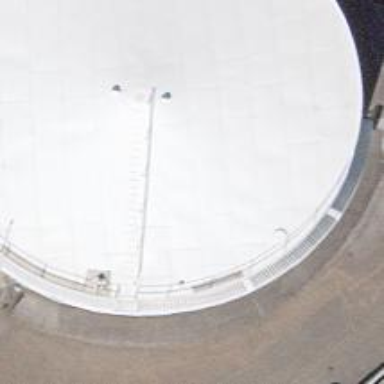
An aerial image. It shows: Industrial building with storage tank.